Interaction volume radius: 5 \u00c5
Interaction volume height: 10 \u00c5
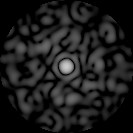
Disorder parameter: 0.8277